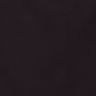
Metastatic tissue present: no